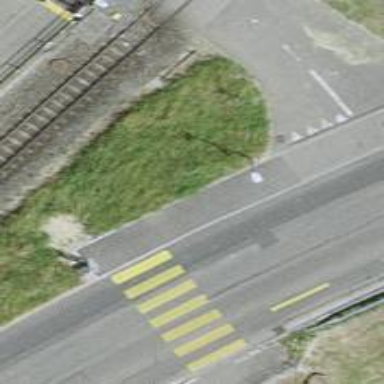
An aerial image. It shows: Sidewalk along the footway.